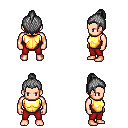
a pixel art fantasy rpg character, male body template, human, light skin, gold chest armor, red pants, gray short topknot hairstyle, four views (front, back, left, right), 2x2 character sprite sheet, small pixel art, hard edges, no anti-aliasing